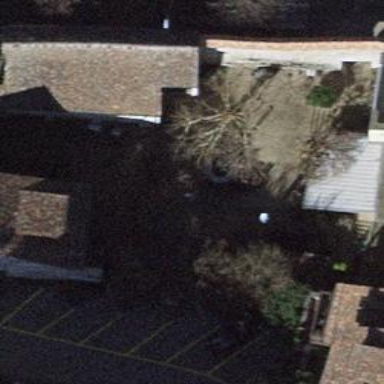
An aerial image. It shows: Restaurant.